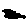
Label: circle